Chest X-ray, PA view. Patient: 57 years old, sex F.
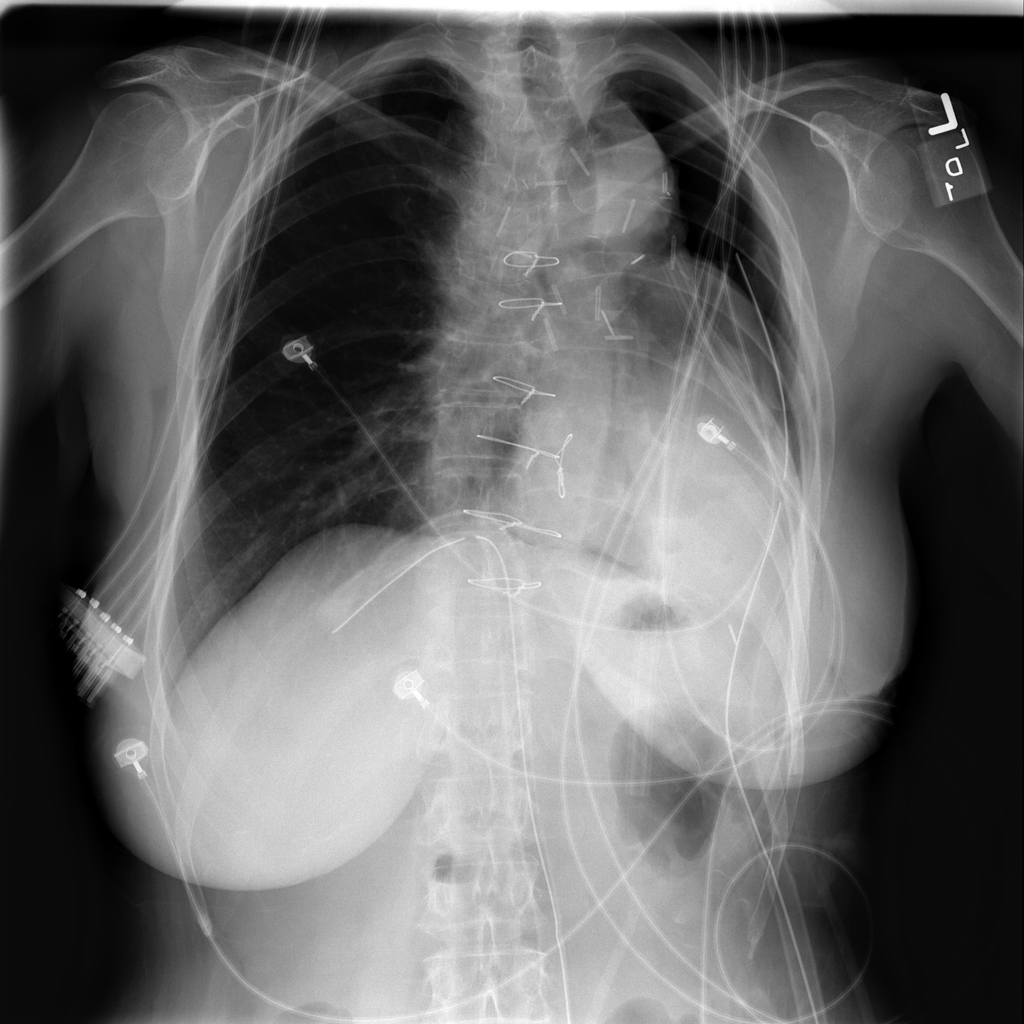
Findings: No Finding